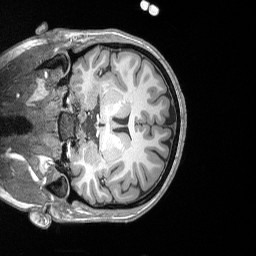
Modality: T1w
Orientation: coronal
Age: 22
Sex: female
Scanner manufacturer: siemens
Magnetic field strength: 3 T
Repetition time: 2.53 s
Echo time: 0.00164 s